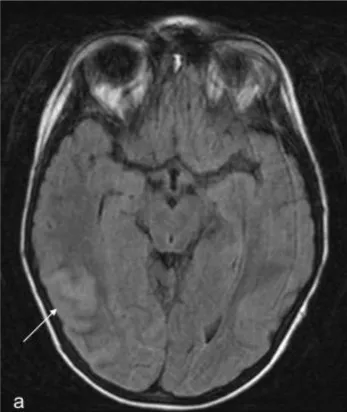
(a) Transverse plane, FLAIR sequence, movement artifacts. The arrow shows the cortical-subcortical lesion compatible with a non-haemorrhagic infarction in a venous territory.
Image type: radiology (mri)